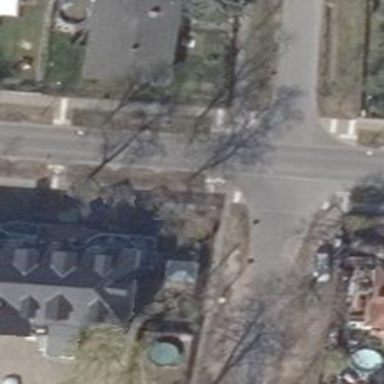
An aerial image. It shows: Sidewalk along the footway.